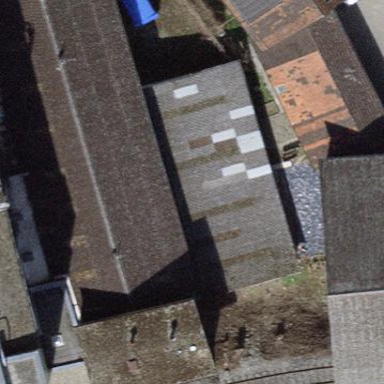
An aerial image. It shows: Industrial building.